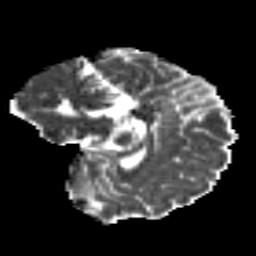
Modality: MD
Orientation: sagittal
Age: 19
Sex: female
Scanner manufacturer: siemens
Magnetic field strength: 3 T
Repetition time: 8.8 s
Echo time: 0.085 s